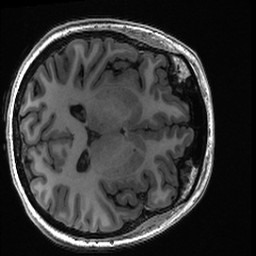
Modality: T1w
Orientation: axial